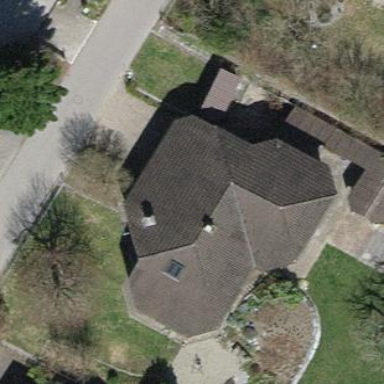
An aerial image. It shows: Detached building.